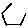
Label: hexagon